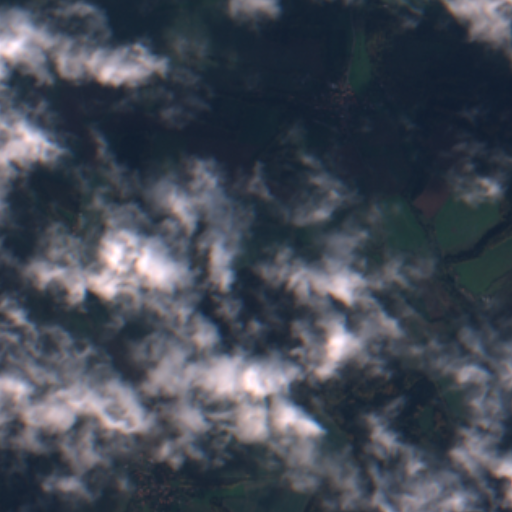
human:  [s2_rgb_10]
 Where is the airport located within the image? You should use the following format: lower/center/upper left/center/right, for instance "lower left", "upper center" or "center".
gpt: The airport is located in the upper left of the image.
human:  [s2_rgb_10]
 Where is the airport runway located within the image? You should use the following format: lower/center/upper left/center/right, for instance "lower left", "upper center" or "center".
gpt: The airport runway is located in the upper left of the image.
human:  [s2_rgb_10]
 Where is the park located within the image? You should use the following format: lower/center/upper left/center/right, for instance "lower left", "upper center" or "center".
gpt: The park is located in the upper right of the image.
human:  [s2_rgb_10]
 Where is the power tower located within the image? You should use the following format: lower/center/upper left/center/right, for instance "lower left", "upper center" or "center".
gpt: The power tower is located in the left of the image.
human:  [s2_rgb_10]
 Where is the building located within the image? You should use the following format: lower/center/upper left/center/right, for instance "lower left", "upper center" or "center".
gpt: There is no building in the image.